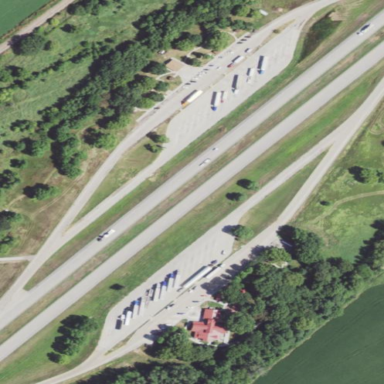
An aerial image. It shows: Rest area on the road.